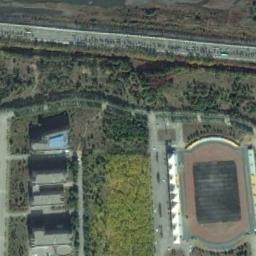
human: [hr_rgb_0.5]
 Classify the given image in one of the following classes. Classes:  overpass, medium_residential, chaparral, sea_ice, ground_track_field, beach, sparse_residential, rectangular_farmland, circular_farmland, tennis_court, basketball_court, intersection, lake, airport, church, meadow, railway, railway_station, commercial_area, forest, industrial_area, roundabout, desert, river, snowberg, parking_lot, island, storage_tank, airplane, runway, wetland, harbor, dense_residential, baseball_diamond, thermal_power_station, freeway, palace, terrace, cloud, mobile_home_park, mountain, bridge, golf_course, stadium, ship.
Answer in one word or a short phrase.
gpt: ground_track_field